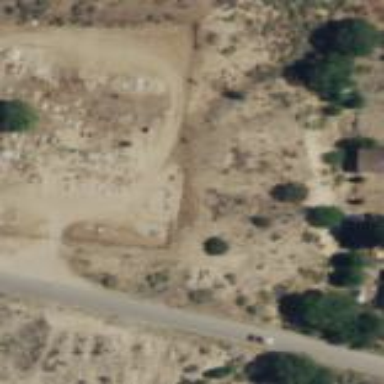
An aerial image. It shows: Cemetery.